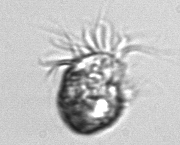
Label: Pelagostrobilidium